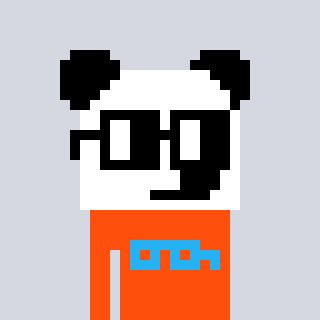
a pixel art character with square black glasses, a panda-shaped head and a orange-colored body on a cool background